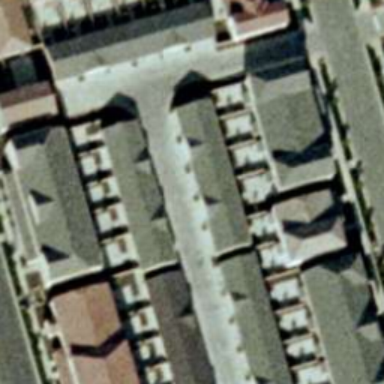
There is a piece of formland .